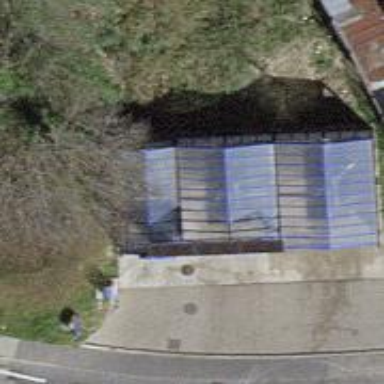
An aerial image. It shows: Car wash facility.